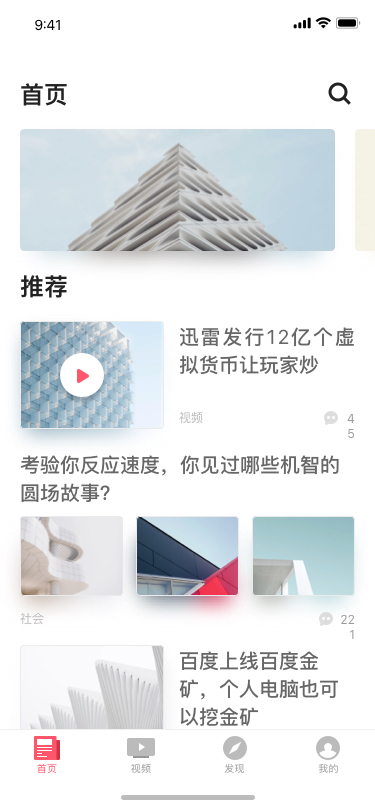
Text in this UI design:
首页
推荐
迅雷发行12亿个虚拟货币让玩家炒
视频
45
考验你反应速度，你见过哪些机智的圆场故事？
221
社会
百度上线百度金矿，个人电脑也可以挖金矿
1932
科技